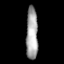
Tissue: prostate
Cell type: Myeloid cells
Senescence score: 0.2792
Nuclear area (px): 599
Mean DAPI intensity: 165.457